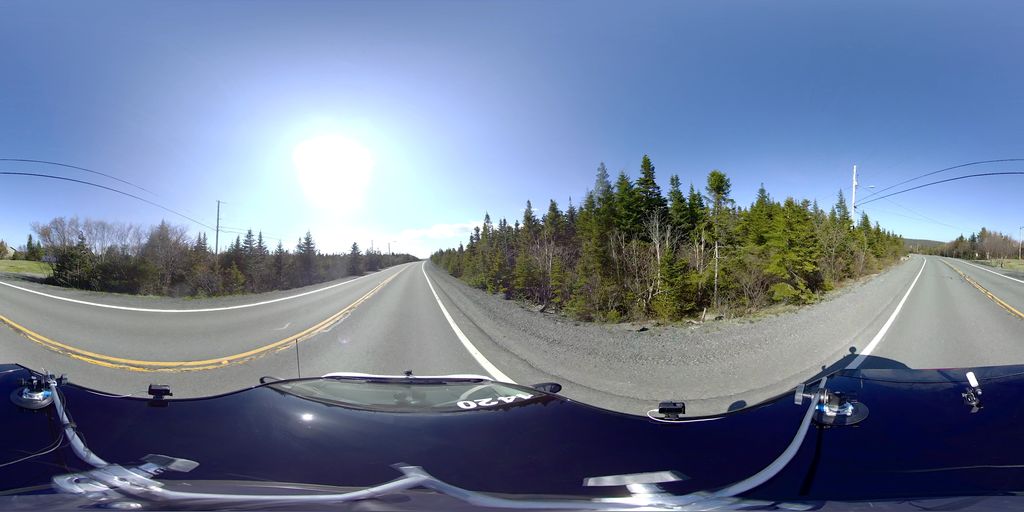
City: st_johns